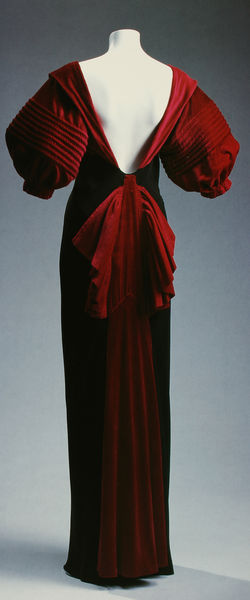
Titel: Abendkleid
Künstler: Elsa Schiaparelli
Standort: Kyoto (Japan)
Institution: Kyoto Costume Institute
Schlagwörter: schatten, weiß, ausschnitt, elegant, frau, kleid, rücken, schwarz, rot, mode, schleife, falten, samt, ärmel, hals, puffärmel, schräg, schulter, schultern, seide, rückenansicht, modell, falte, schmal, glanz, abendkleid, foto, fotografie, eng, schulterblätter, schnitt, puppe, fließend, kurzärmelig, volant, eleganz, tülle, bodenlang, v ausschnitt, modepuppe, schaufensterpuppe, rückenfrei, haut couture, schulterblazz, susschnitt, velour, kleid frau rot ausschnitt